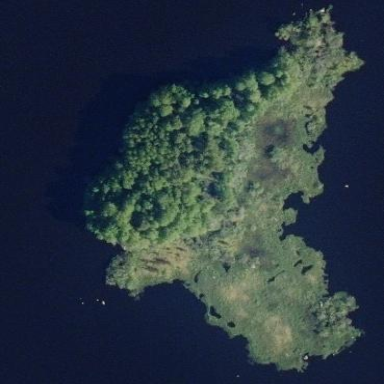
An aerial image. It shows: Islet.